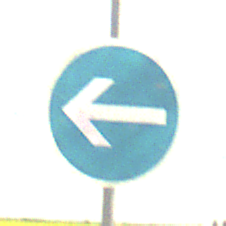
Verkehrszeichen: VorgeschriebeneFahrtrichtungHierLinks
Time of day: Midday
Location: Outdoor (RoadRail)
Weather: PartlyCloudy
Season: NotSpecified
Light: Natural